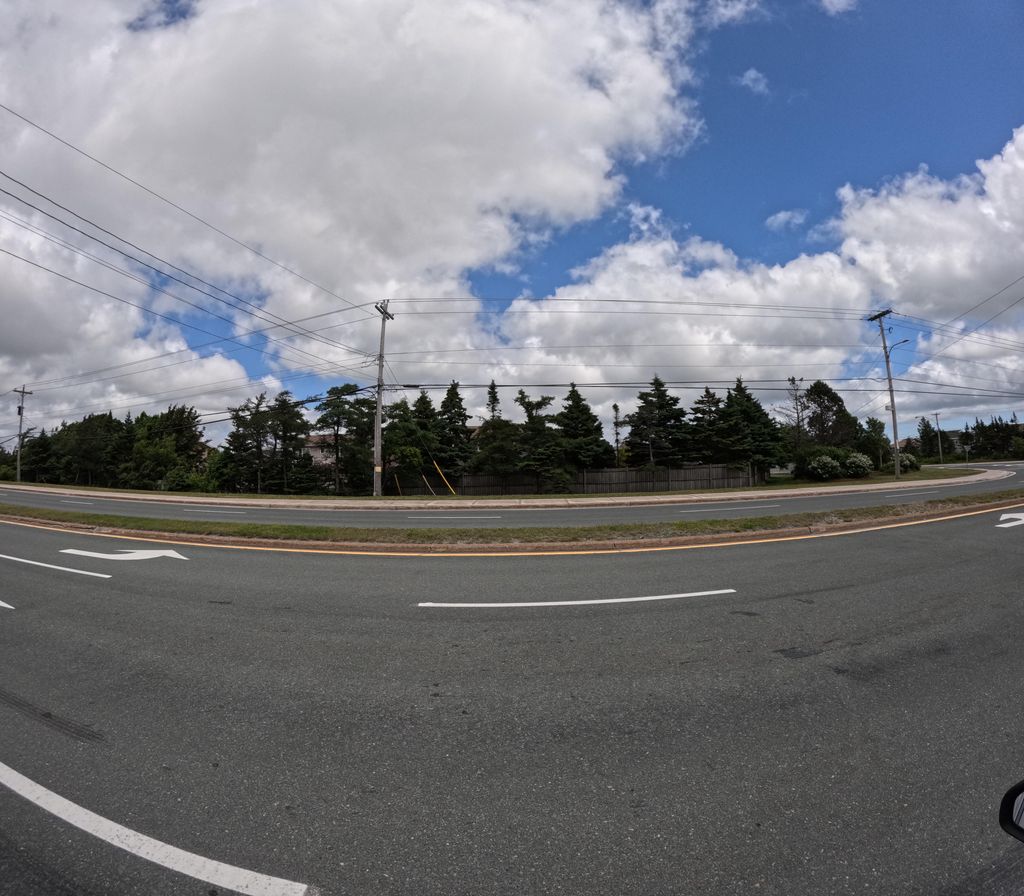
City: st_johns